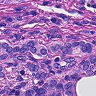
Metastatic tissue present: yes